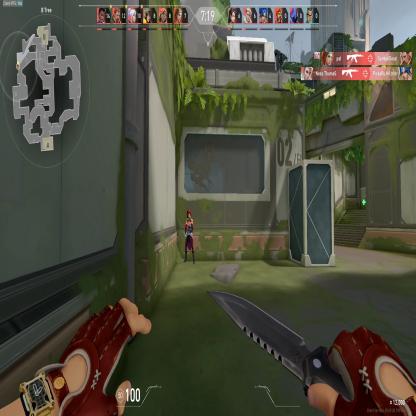
Label: enemy